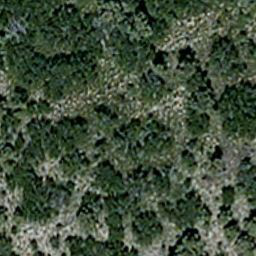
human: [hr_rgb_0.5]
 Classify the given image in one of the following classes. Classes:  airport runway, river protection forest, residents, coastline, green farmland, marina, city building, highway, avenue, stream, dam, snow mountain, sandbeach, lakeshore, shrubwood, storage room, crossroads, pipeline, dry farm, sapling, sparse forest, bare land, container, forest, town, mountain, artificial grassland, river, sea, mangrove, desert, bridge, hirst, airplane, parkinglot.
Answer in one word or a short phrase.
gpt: sparse forest